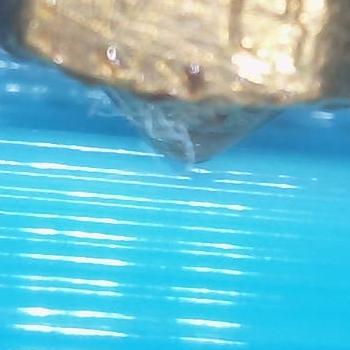
Flow rate: 118%